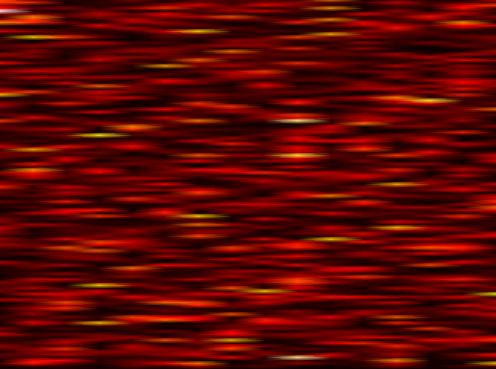
Label: WOLA